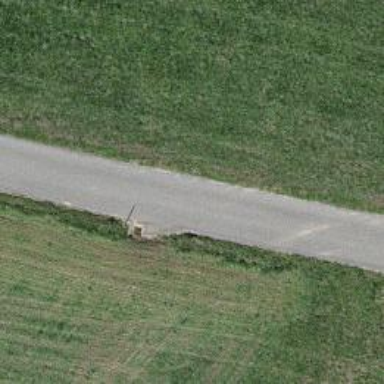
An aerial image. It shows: Unclassified road.